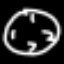
Label: clock